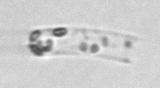
Label: Guinardia_striata